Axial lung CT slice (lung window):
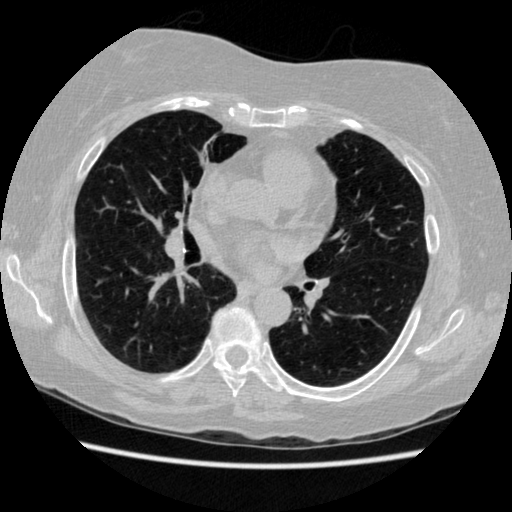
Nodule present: no